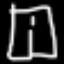
Label: pants